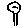
Label: tree